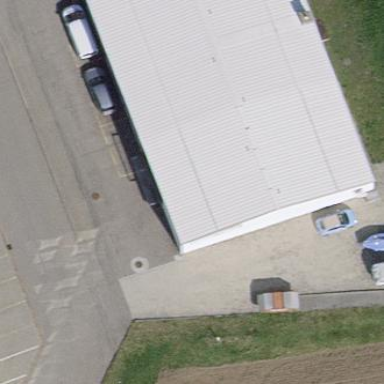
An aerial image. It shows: Industrial building with gabled roof.